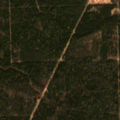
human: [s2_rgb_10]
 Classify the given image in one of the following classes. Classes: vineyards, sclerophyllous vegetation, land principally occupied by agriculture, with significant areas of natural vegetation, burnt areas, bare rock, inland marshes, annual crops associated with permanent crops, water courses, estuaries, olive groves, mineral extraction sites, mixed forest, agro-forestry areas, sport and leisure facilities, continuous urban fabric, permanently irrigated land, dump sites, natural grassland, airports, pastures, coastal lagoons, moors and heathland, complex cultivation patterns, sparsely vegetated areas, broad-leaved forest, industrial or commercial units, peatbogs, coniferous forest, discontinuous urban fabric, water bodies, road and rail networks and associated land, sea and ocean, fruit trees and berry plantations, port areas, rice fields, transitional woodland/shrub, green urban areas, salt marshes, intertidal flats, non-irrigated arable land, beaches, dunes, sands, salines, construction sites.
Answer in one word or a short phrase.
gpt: land principally occupied by agriculture, with significant areas of natural vegetation, coniferous forest, mixed forest, transitional woodland/shrub